Question: I looked around for an answer to this. How to add a column using SQL in an Oracle Database.
I keep finding the same answer, but my Oracle SQL Developer tool keeps telling me that the syntax is wrong even though I write it exactly as they do.
What am I missing exactly? (Before you ask, yes I do use ALTER TABLE before this)
The syntax is supposed to be:
'''
ADD Column_Name constraint Data_Type;
'''
Issue is, I have no constraints for this column so I've seen examples not use it. I tried that as well and I get the same error. The value can be null and have no constraints, yet I am not allowed to do this:
'''
ADD SERIES_YEAR NUMBER(2,10);
'''
Any suggestions? It's probably something incredibly simple.
EDIT: Here is the error it gives me:

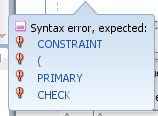
Answer: You are missing parentheses. Try the following:
'''
ALTER TABLE
Foo
ADD
(
SERIES_YEAR NUMBER(2,10) NOT NULL,
);
'''
You have to write the data type before the constraint, not the opposite, like:
'''
ADD
(
column1_name column1_datatype column1_constraint,
column2_name column2_datatype column2_constraint
);
'''